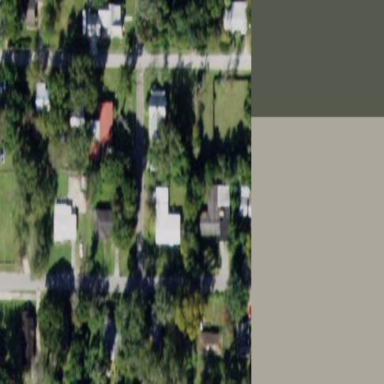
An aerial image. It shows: Single-family residential area.